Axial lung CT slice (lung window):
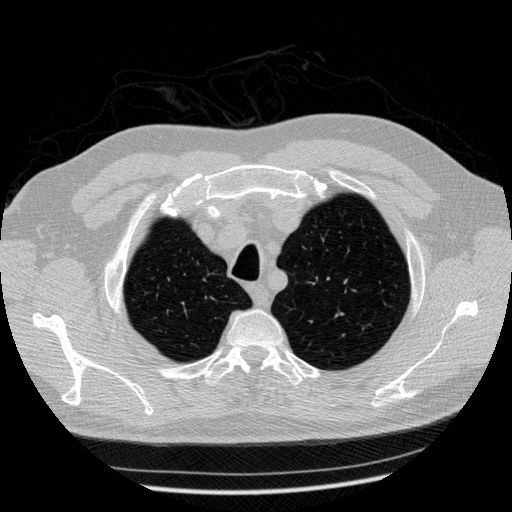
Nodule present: no